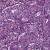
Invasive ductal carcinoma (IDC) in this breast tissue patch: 1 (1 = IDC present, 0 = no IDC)